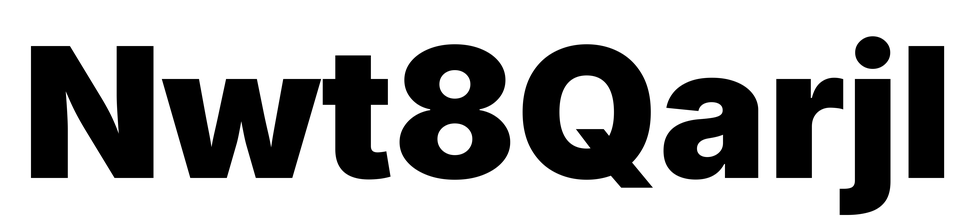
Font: Inter_Black